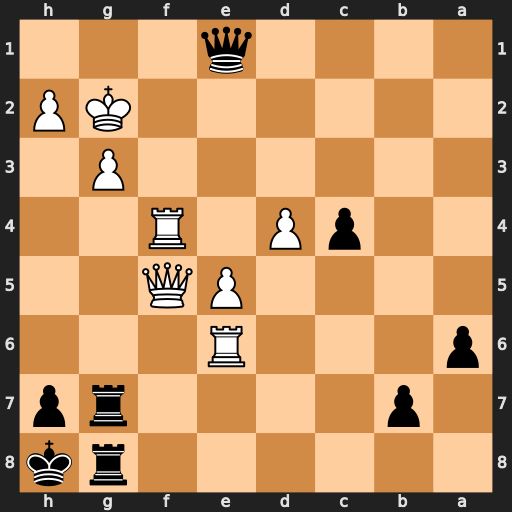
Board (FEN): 6rk/1p4rp/p3R3/4PQ2/2pP1R2/6P1/6KP/4q3
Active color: b
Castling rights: -
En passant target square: -
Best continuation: Rxg3+ hxg3 Rxg3+ Kh2 Qg1#